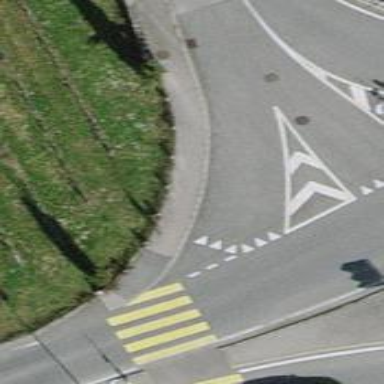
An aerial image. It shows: Road with "give way" sign.